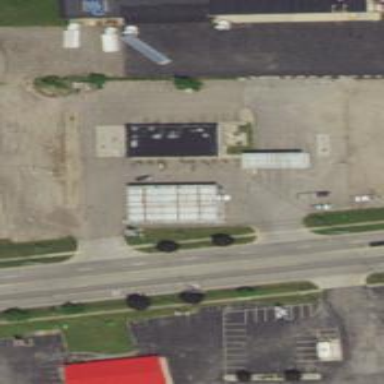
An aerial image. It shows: Convenience shop.